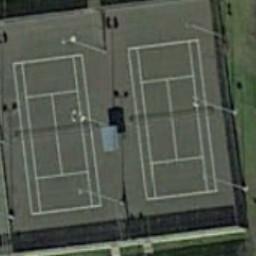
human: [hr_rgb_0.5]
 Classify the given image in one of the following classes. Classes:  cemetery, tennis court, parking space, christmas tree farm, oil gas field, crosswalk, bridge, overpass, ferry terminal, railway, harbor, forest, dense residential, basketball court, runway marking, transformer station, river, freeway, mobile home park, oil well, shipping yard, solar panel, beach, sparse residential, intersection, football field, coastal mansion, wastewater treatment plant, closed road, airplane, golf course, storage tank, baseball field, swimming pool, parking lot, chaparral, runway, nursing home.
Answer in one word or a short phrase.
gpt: tennis court